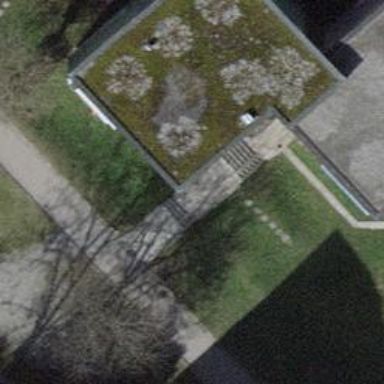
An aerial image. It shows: Set of steps made of paving stones.